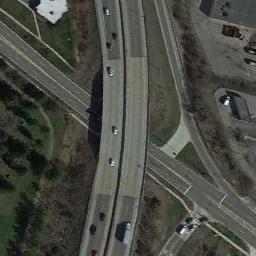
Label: overpass